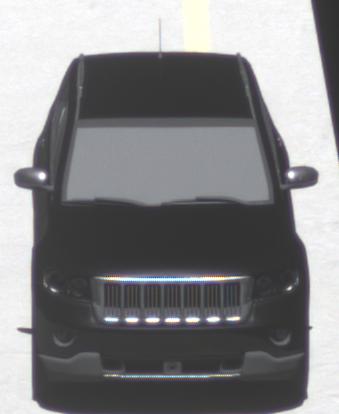
Make: Jeep
Model: Grand Cherokee
Detailed model: WK2
Model produced from: 2010
Model produced until: 2021
Doors: 5
Color: black
Road condition: dry road
Daytime: midday
Contrast: high contrast